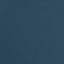
Land use / land cover: SeaLake